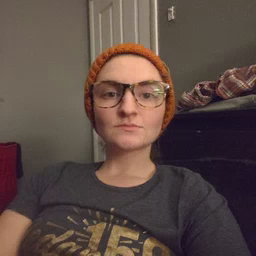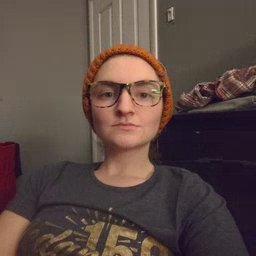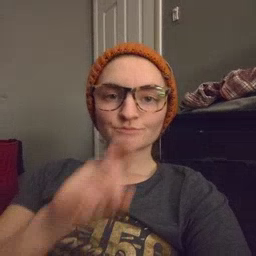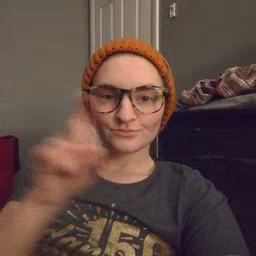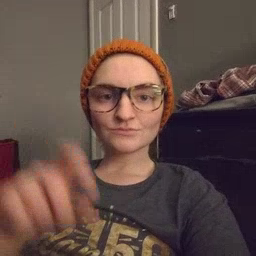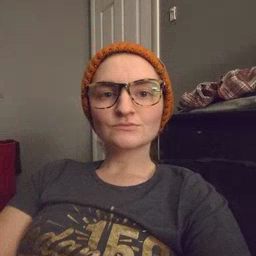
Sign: closet